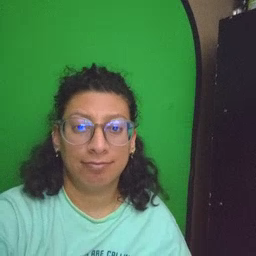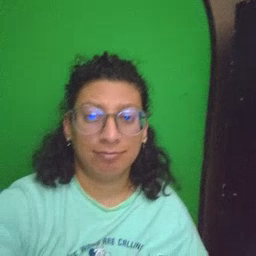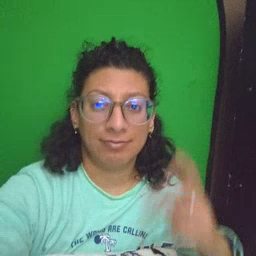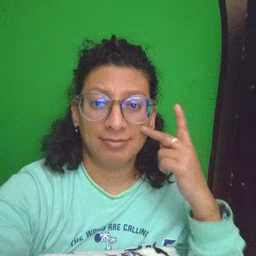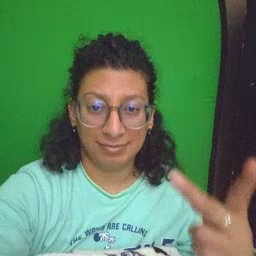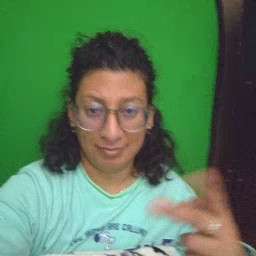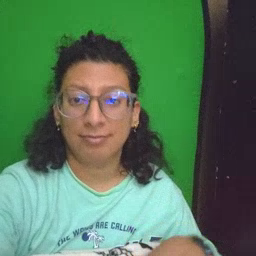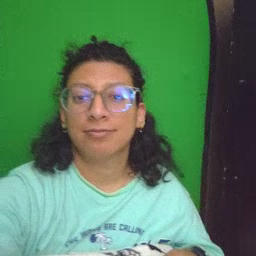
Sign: see